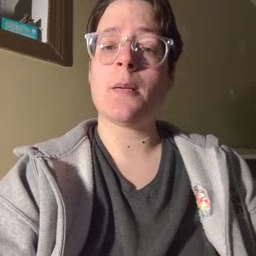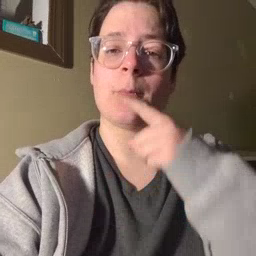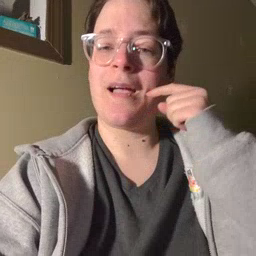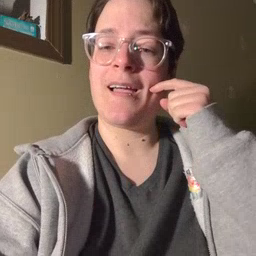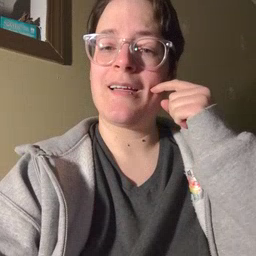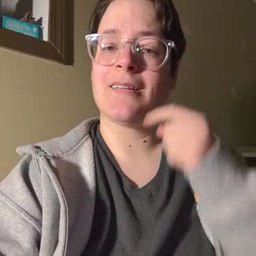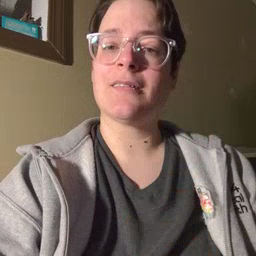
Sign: smile